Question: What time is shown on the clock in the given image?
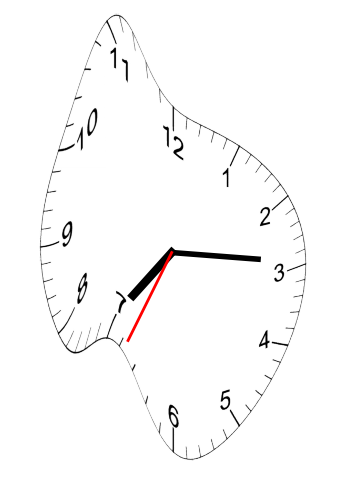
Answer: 07:14:34